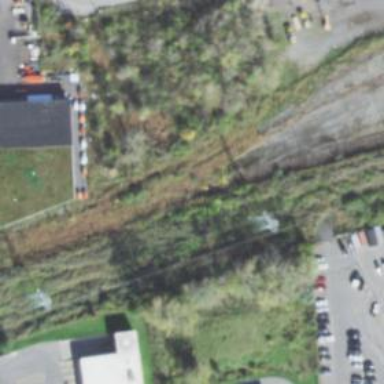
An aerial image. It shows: Disused railway spur line.